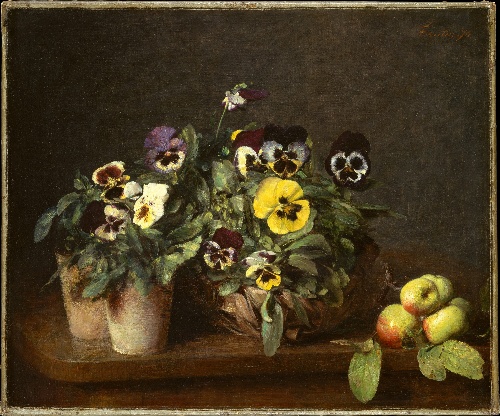
Title: Still Life with Pansies
Artist: Henri Fantin-Latour
Artist bio: French, Grenoble 1836–1904 Buré
Date: 1874
Object type: Painting
Classification: Paintings
Medium: Oil on canvas
Dimensions: 18 1/2 x 22 1/4 in. (47 x 56.5 cm)
Department: European Paintings
Credit line: The Mr. and Mrs. Henry Ittleson Jr. Purchase Fund, 1966
Accession year: 1966
Repository: Metropolitan Museum of Art, New York, NY
Tags: Apples|Flowers|Still Life